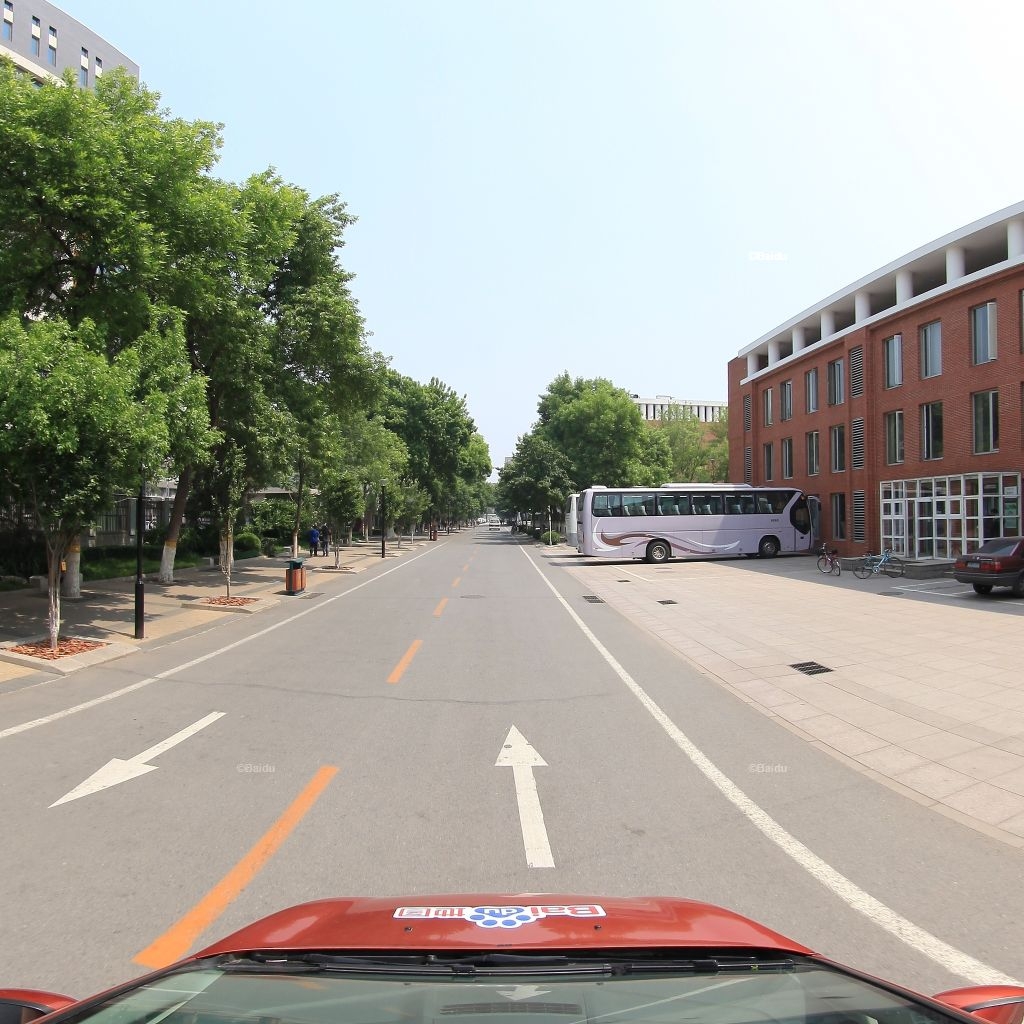
Region: Haidian
Road damage annotations: transverse crack, manhole cover